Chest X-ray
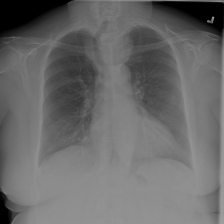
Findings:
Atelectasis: negative
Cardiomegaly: negative
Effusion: negative
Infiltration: negative
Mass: negative
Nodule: negative
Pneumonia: negative
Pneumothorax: negative
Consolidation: negative
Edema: negative
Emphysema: negative
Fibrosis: negative
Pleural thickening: negative
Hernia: negative